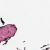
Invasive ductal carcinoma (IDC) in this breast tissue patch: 0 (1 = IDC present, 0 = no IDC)